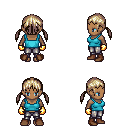
a pixel art fantasy rpg character, female body template, human, dark skin, teal pirate shirt, metal pants, white blonde twin-tailed hairstyle, gold gloves, brown shoes, four views (front, back, left, right), 2x2 character sprite sheet, small pixel art, hard edges, no anti-aliasing